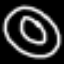
Label: donut